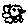
Label: bird